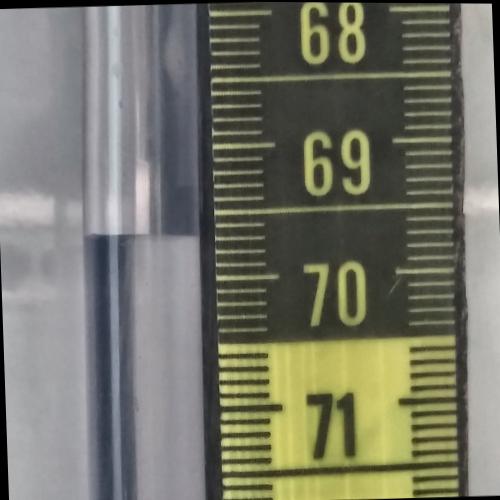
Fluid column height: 69.7 cm